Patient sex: M
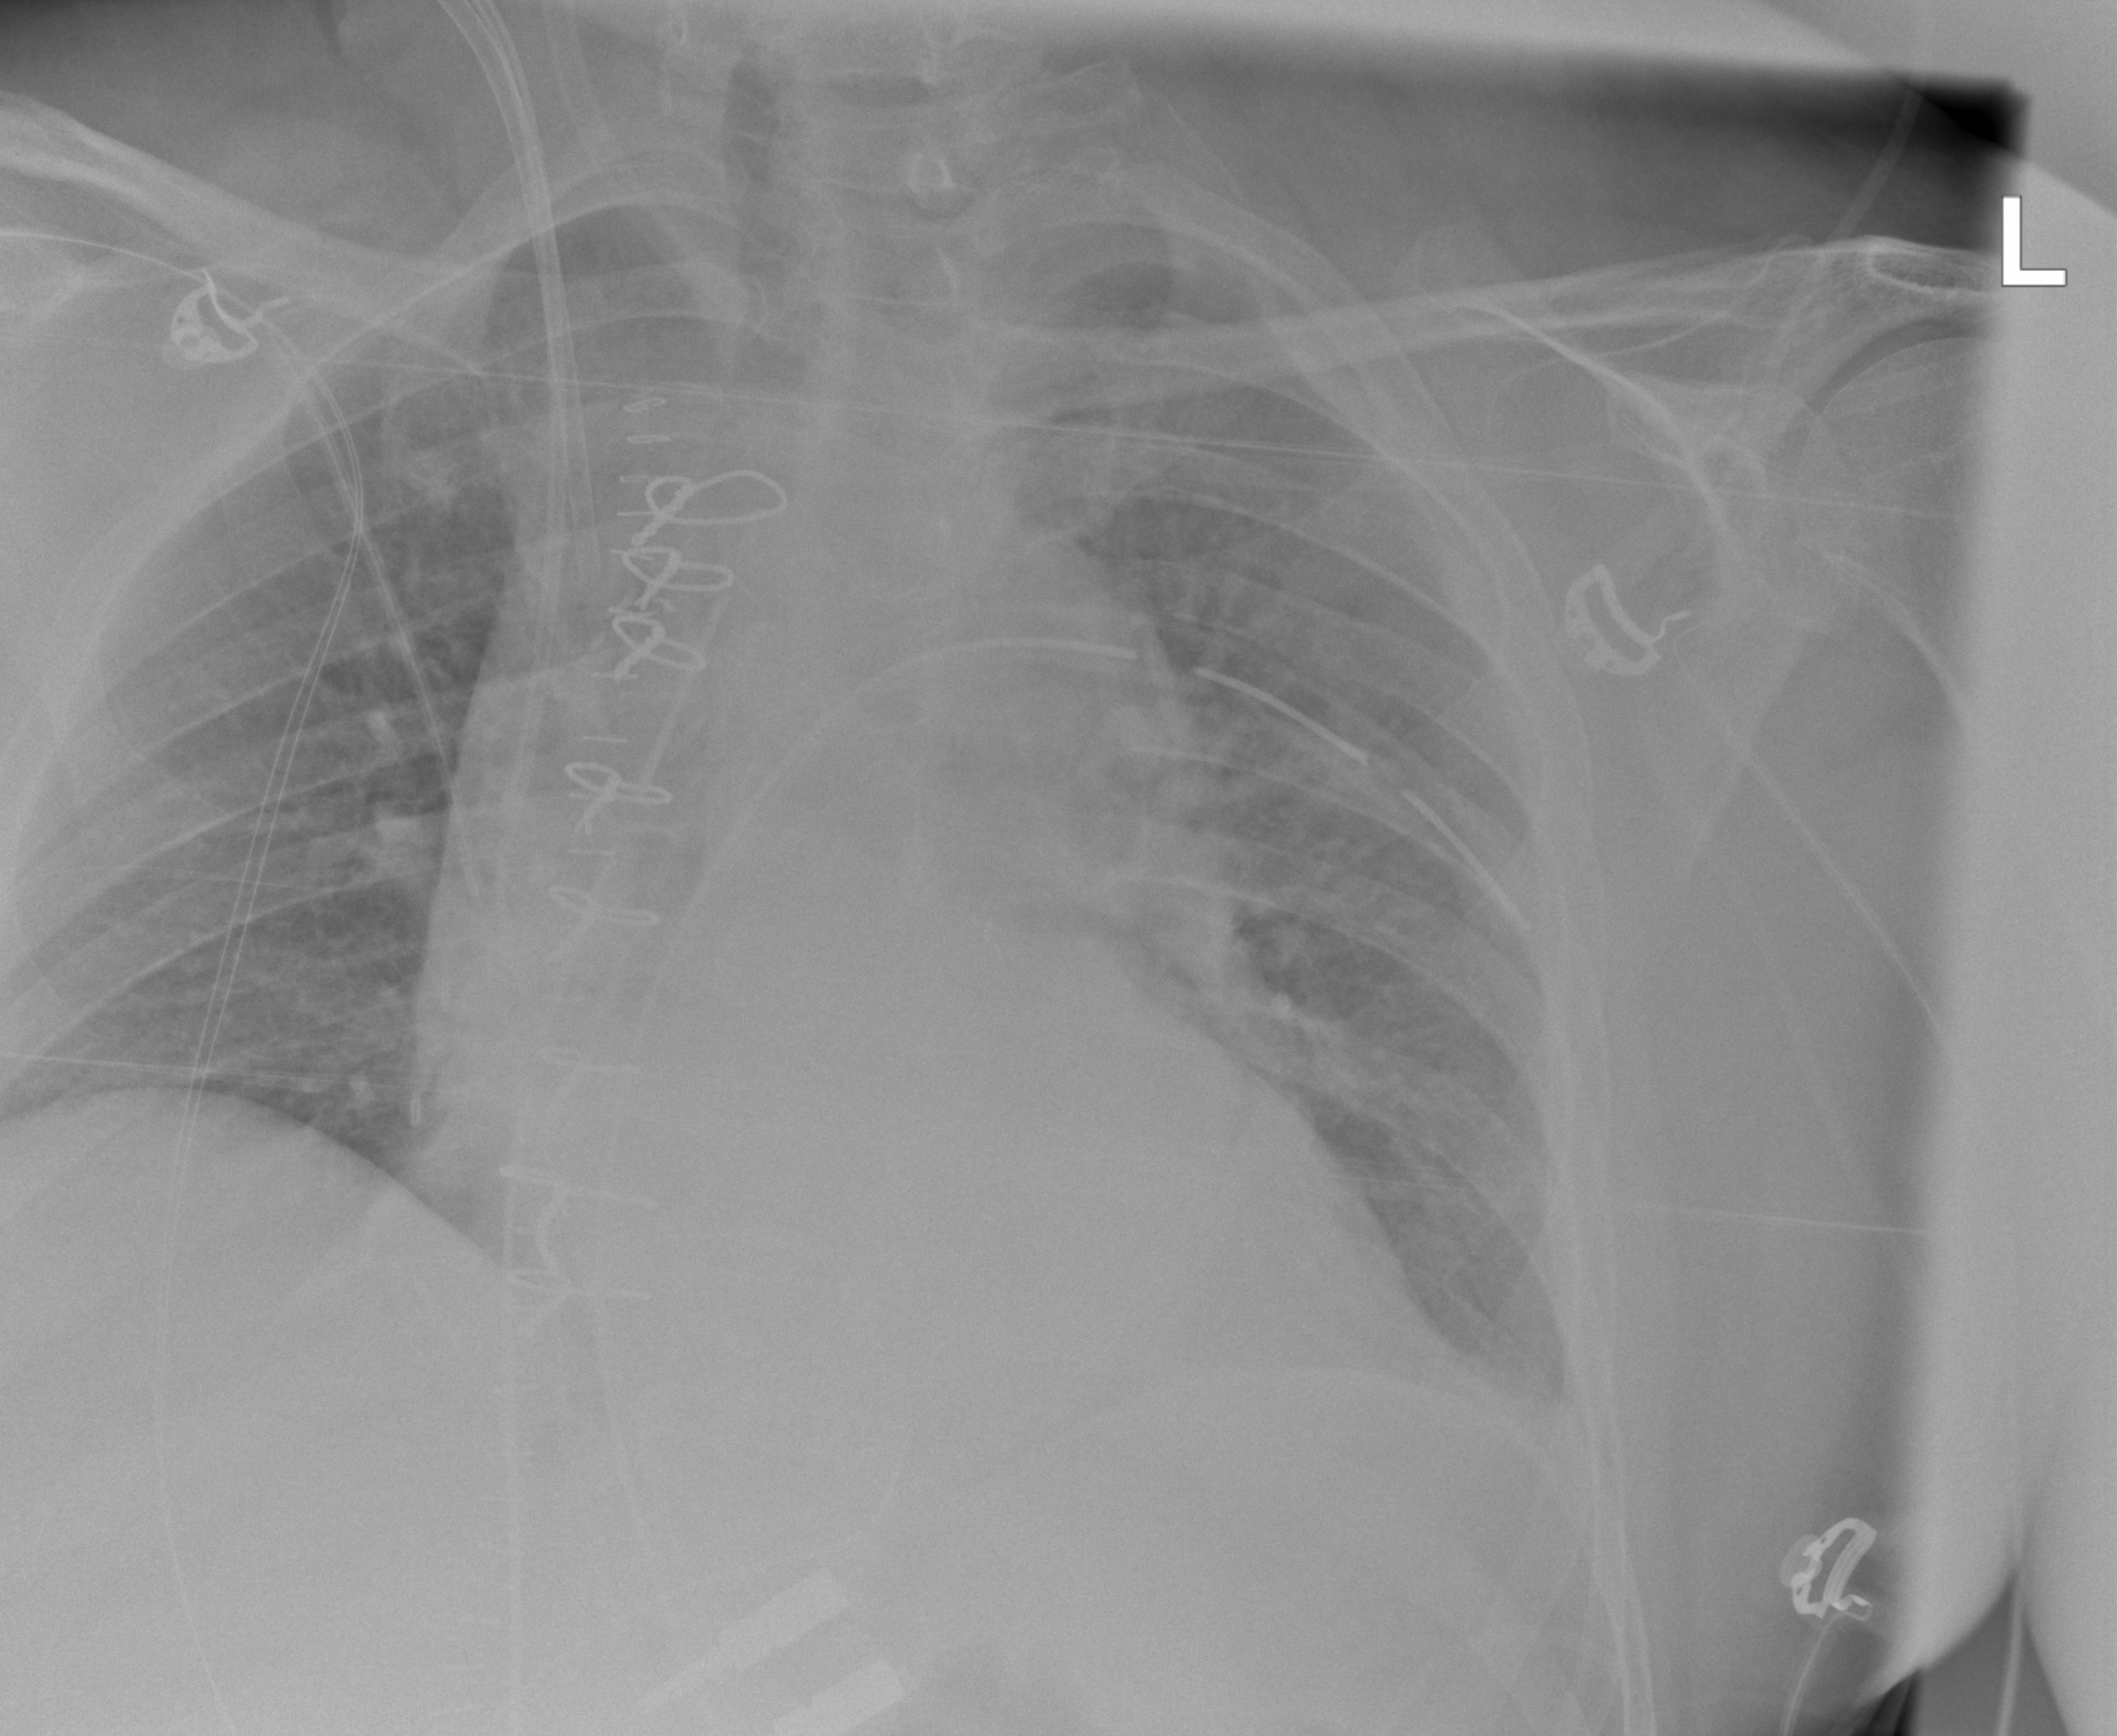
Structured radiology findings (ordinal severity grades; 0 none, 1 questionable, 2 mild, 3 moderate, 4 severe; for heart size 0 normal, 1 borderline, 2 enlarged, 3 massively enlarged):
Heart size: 2
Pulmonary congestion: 1
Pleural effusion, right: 0
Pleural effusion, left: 0
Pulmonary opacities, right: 0
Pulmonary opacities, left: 0
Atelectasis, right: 0
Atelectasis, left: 0